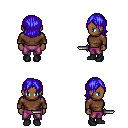
a pixel art fantasy rpg character, female body template, human, dark skin, brown long-sleeve shirt, magenta pants, blue long bangs hairstyle, black shoes, dagger, four views (front, back, left, right), 2x2 character sprite sheet, small pixel art, hard edges, no anti-aliasing